Question: I'm creating instagram app clone in flutter with firebase at backend. It's a beginner level project so the coding and structure is basic.
I am stuck at adding comment section under each post. I'm using streambuilder to display data and trying to create a function in which with every image is on the feed screen would have a comment box which is connected to the current-image document in cloud-firestore.
Below is my code and images of database:
'''
class FeedScreen extends StatefulWidget {
const FeedScreen({Key? key}) : super(key: key);
@override
_FeedScreenState createState() => _FeedScreenState();
}
class _FeedScreenState extends State<FeedScreen> {
User? user = FirebaseAuth.instance.currentUser;
@override
Widget build(BuildContext context) {
return Scaffold(
backgroundColor: Colors.black,
bottomNavigationBar: BottomNavigation(),
appBar: AppBar(
backgroundColor: Colors.black,
automaticallyImplyLeading: false,
title: Text(
"Platform",
style: TextStyle(
color: Colors.white,
fontSize: 32.96,
fontWeight: FontWeight.w500,
fontFamily: 'Yaldevi',
),
),
),
body: StreamBuilder<QuerySnapshot>(
stream: FirebaseFirestore.instance.collection('users').snapshots(),
builder: (context, AsyncSnapshot<QuerySnapshot> snapshot){
if(snapshot.hasData){
final List<DocumentSnapshot> documents = snapshot.data!.docs;
return ListView(
children: documents.map((doc) => SingleChildScrollView(
child: Column(
mainAxisAlignment: MainAxisAlignment.start,
crossAxisAlignment: CrossAxisAlignment.start,
children: [
ListTile(
leading: doc['profileImage'] == null ?
CircleAvatar(
radius: 16.6,
backgroundColor: Colors.white24,
) :
CircleAvatar(
radius: 16.6,
backgroundImage: NetworkImage(
doc['profileImage']
)
),
title: Text(
doc['displayName'],
style: TextStyle(
color: Colors.white,
fontSize: 16.5,
)
),
subtitle: doc['title'] !=null ?
Text(
doc['title'],
style: TextStyle(
color: Colors.white,
fontSize: 12.5,
),
) :
Text(
"Some Title",
style: TextStyle(
color: Colors.white,
)
),
),
if(doc['photoURL'] != null) ... [
Container(
height: 400,
width: 400,
child: Image(
image: NetworkImage(
doc['photoURL'],
),
fit: BoxFit.contain,
)
),
IconButton(
icon: Icon(
Icons.mode_comment_outlined,
color: Colors.white,
),
onPressed: () {
Navigator.push(context,
MaterialPageRoute(
builder: (context) =>
CommentSection(),
));
},
)
] else if(doc['photoURL'] == null) ...[
Container(
height: 400,
width: 400,
child: Image(
image: AssetImage(
"assets/images/placeholder.png"
),
fit: BoxFit.contain,
)
)
],
ListTile(
leading: Padding(
padding: EdgeInsets.only(bottom: 13.5 ),
child: Text( "@ " +
doc['displayName'],
style: TextStyle(
color: Colors.white,
),
),
),
subtitle: Padding(
padding: EdgeInsets.only(bottom: 13.5),
child: doc['decsription'] != null ?
Text( ":" +
doc['decsription'],
style: TextStyle(
color: Colors.white,
)
) :
Text(
"Some Descritiption",
style: TextStyle(
color: Colors.white,
)
)
)
),
]
),
)).toList(),
);
} else {
return CircularProgressIndicator();
}
}
)
);
}
}
'''
and here's the comment screen code
'''
import 'package:flutter/material.dart';
import 'package:cloud_firestore/cloud_firestore.dart';
import 'package:firebase_auth/firebase_auth.dart';
class CommentSection extends StatefulWidget {
// const CommentSection({Key? key}) : super(key: key);
@override
_CommentSectionState createState() => _CommentSectionState();
}
class _CommentSectionState extends State<CommentSection> {
var username = ' ';
List photoURL = [];
User? user = FirebaseAuth.instance.currentUser;
CollectionReference userRef = FirebaseFirestore.instance.collection('users');
final _formKey = GlobalKey<FormState>();
late String comments = ' ';
sendComment() async {
final isValid = _formKey.currentState!.validate();
final name = user!.displayName;
var res = await userRef.where('userid', isEqualTo: user!.uid).get();
_formKey.currentState!.save();
var doc = userRef.doc('photoURL');
doc.set({
'comment' : comments,
});
}
@override
Widget build(BuildContext context) {
return Scaffold(
backgroundColor: Colors.black,
body: Container(
child: Column(
mainAxisAlignment: MainAxisAlignment.start,
children: [
Form(
key: _formKey,
child: Column(
mainAxisAlignment: MainAxisAlignment.start,
children: [
Padding(
padding: EdgeInsets.only(top: 50),
child: TextFormField(
style: TextStyle(
color: Colors.white,
),
decoration: InputDecoration(
labelText: "Leave a Comment..",
labelStyle: TextStyle(
color: Colors.white,
)
),
onSaved: (value) {
comments = value!;
}
),
)
],
)
),
ElevatedButton.icon(
onPressed: sendComment,
icon: Icon(Icons.send,
color: Colors.white,
),
label: Text(
"Send"
))
],
)
),
);
}
}
'''

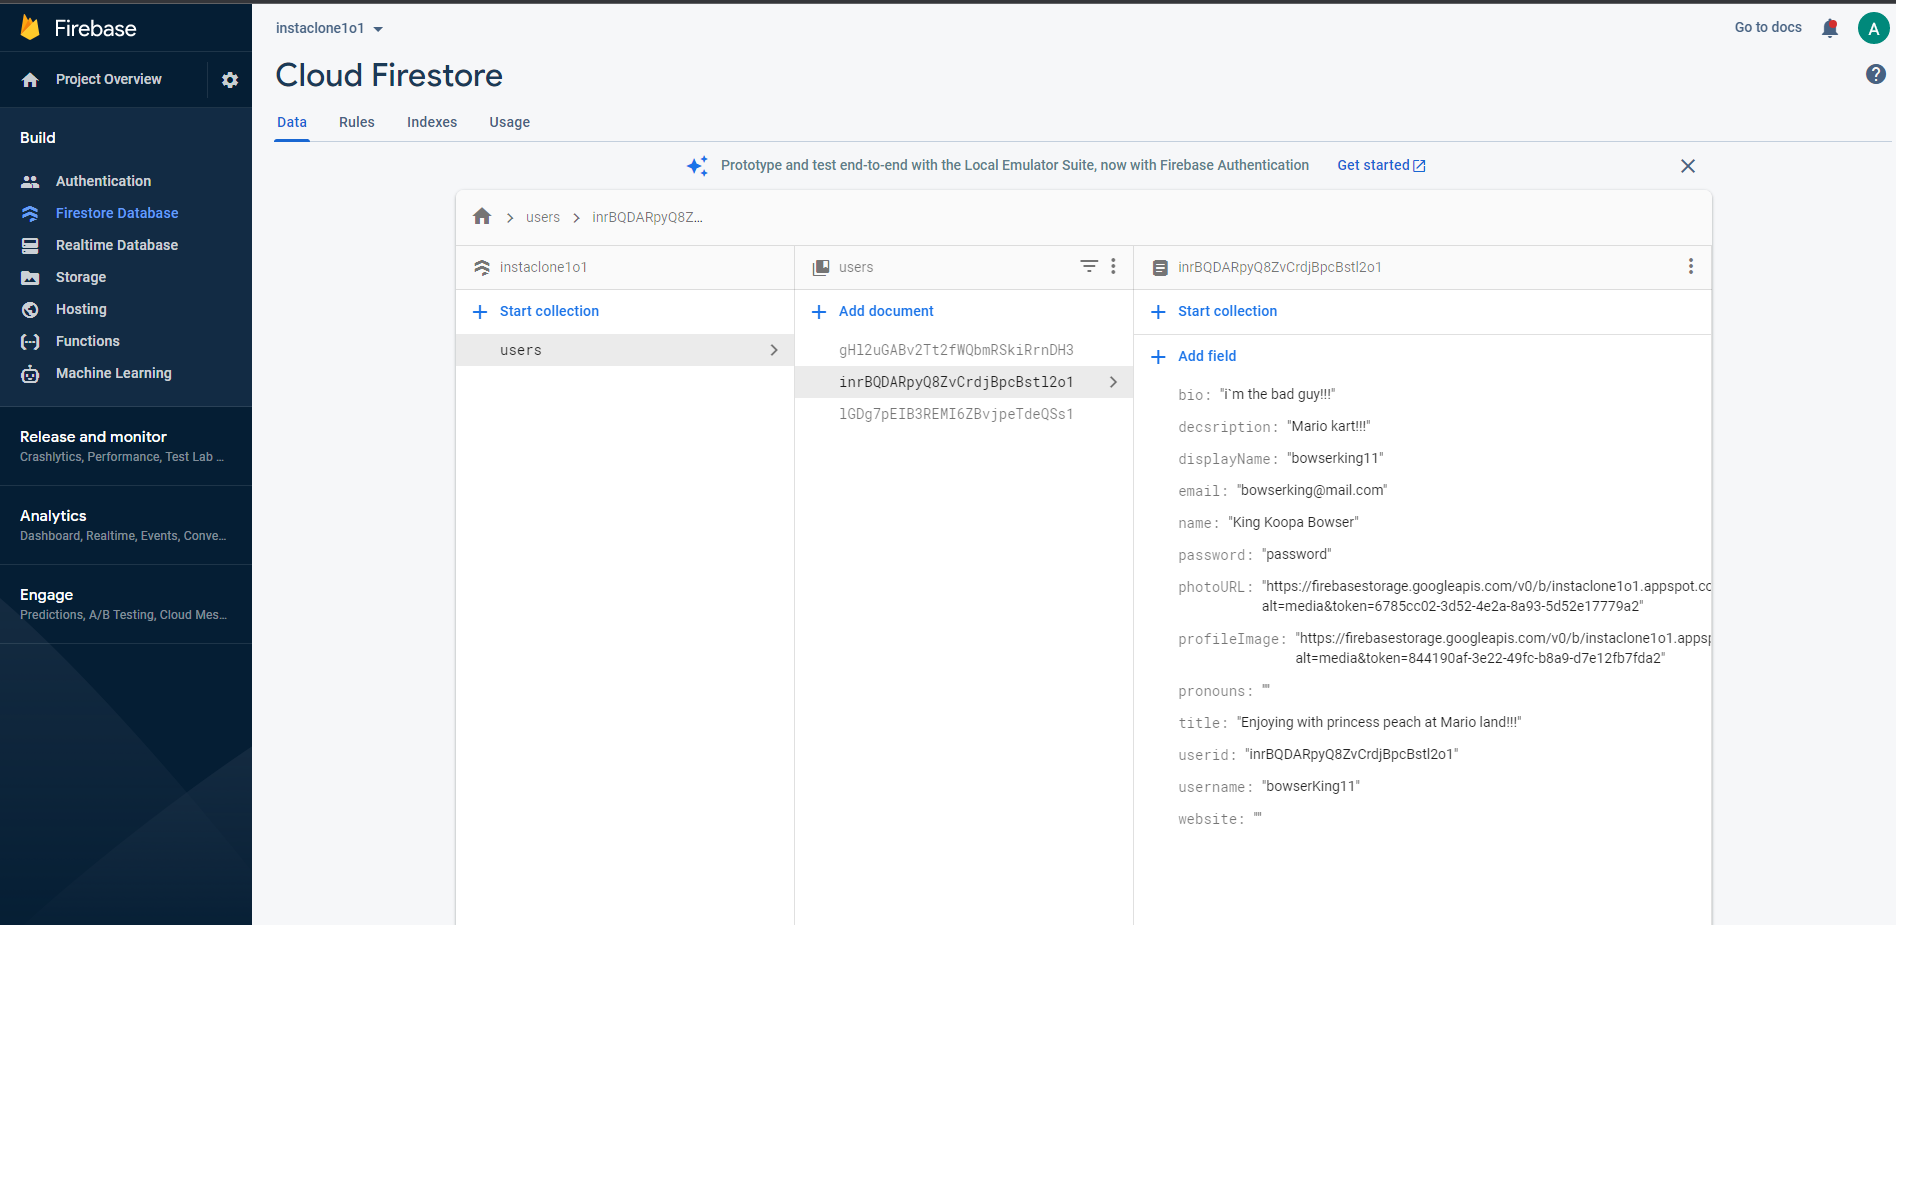
Answer: That's a really broad use-case, and honestly a bit too broad to answer on Stack Overflow. I recommend focusing on a more concrete, specific problem.
For example, you mention in your comment:
> I tried creating a separate collection for comment but the comment would be fetched for every image in database and I'm trying to save and retrieve the comment data for particular image
To allow reading only comments on a specific image, you'll need to associate each comment in the database with an image. The two most common approaches for this are:
1. Create a document for each image in a top-level collection, and then create a subcollection under that document for the comments on that specific image.
2. Create a single top-level comments collection, and store the ID of the image in each comment document.